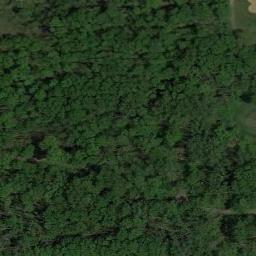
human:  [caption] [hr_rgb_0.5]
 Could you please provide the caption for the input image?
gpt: This is a dense forest which looks really spectacular .

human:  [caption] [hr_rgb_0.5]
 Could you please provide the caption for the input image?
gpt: The forest is full of green trees .

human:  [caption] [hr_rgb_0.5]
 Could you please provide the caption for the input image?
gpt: Many light green trees are in a forest .

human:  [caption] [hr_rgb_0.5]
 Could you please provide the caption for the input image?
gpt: The forest has a lot of dense dark green trees and a road goes through the forest .

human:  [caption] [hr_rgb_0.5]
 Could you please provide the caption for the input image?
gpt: A dense forest with many green trees .